Если батарея с напряжением $U$ подсоединена к электрическим клеммам $1$ черного ящика, показанного на рисунке, то вольтметр, подсоединенный к электрическим клеммам $2$, показывает напряжение $U/2$. Если же эту батарею подключить к клеммам $2$, то вольтметр, подсоединенный к клеммам $1$, покажет напряжение $U$. Черный ящик содержит только пассивные элементы.
Какие это элементы?
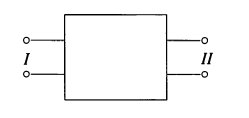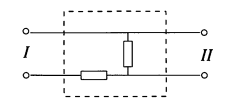
Темы:
T, Цепи, Цепь с резистором, Черный ящик, 200 задач